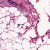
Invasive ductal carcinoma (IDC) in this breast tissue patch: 0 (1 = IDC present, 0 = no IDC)